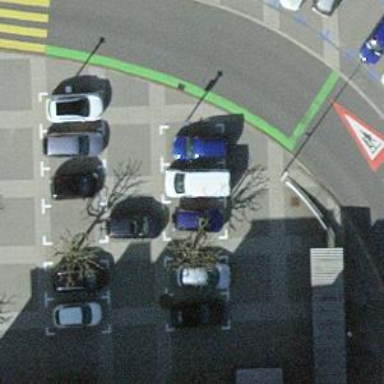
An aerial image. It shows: Parking area with paving stones surface.